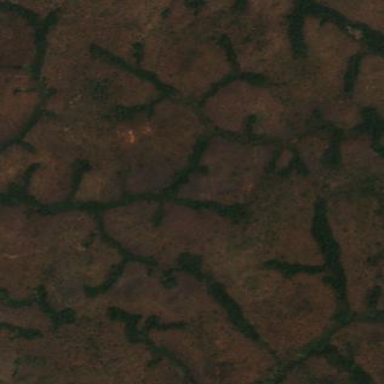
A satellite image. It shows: Forest area.